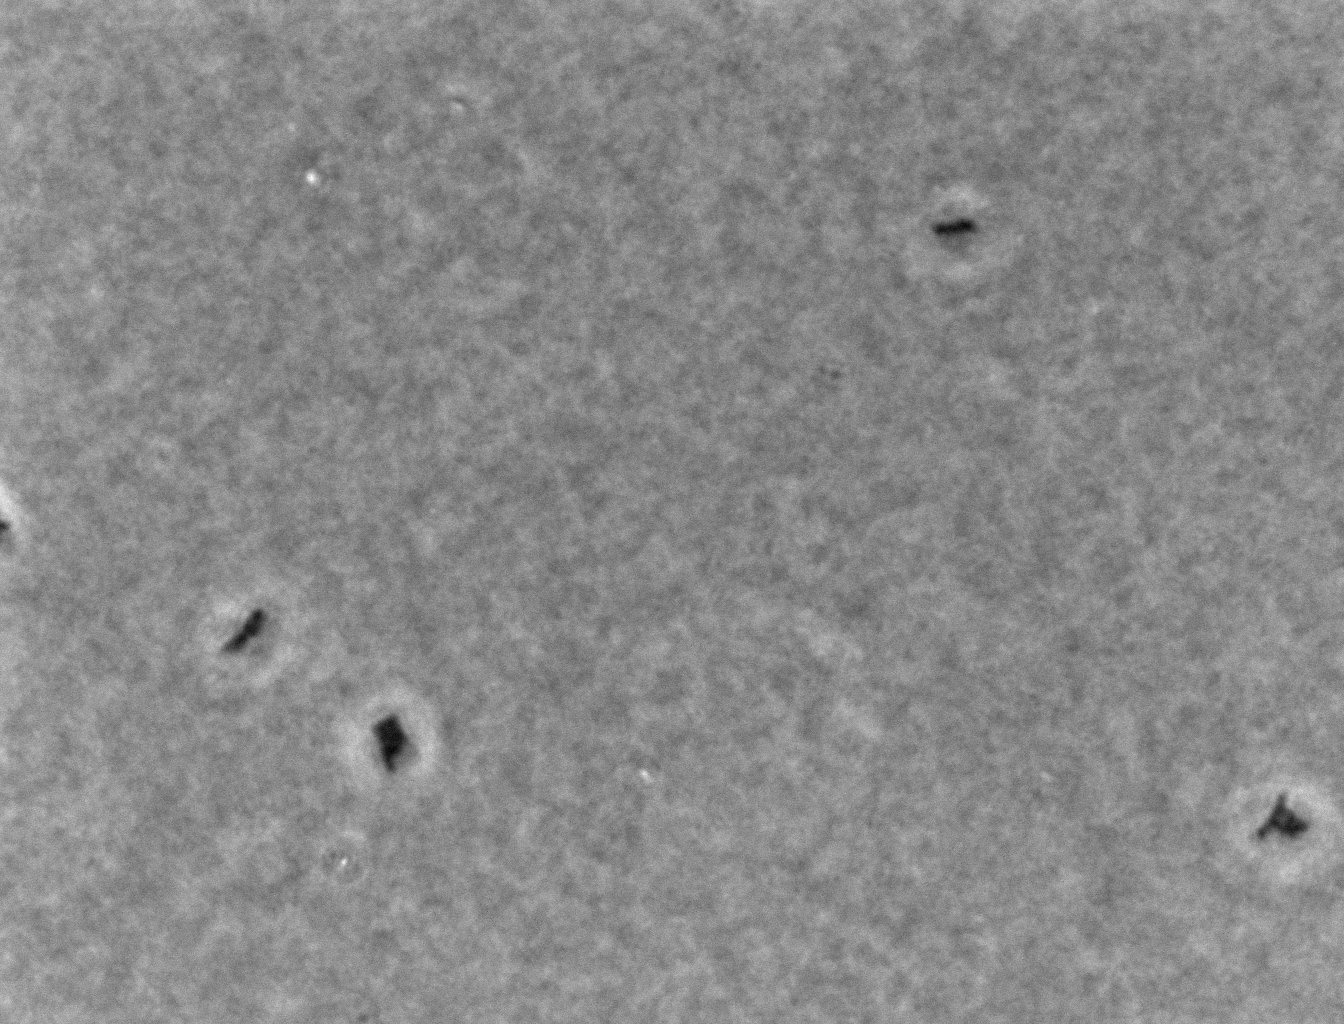
Phase contrast microscopy, 60x objective, 3 h incubation, 1.5% agar